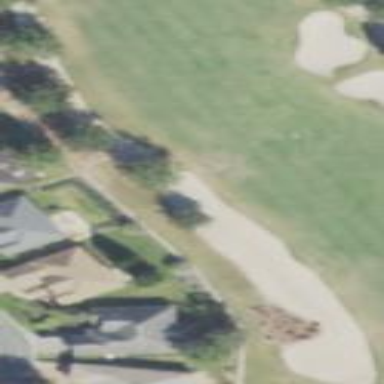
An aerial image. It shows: Golf bunker.